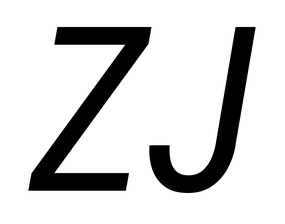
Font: Roboto-Italic_Condensed_Italic